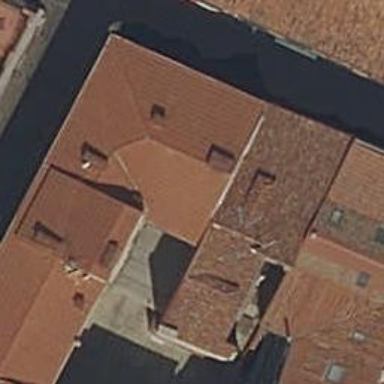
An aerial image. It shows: Building with brown roof.